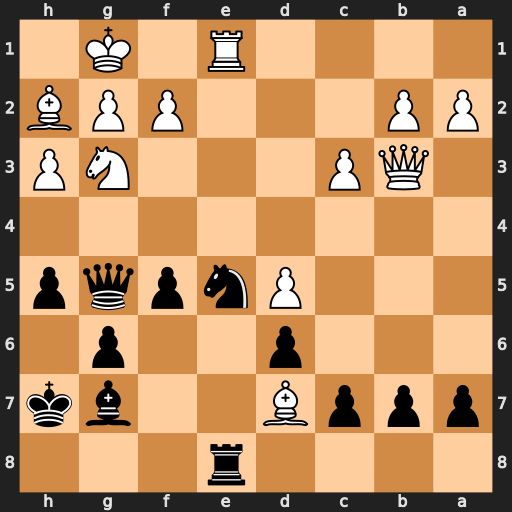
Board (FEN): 4r3/pppB2bk/3p2p1/3Pnpqp/8/1QP3NP/PP3PPB/4R1K1
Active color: b
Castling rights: -
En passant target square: -
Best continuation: Nf3+ gxf3 Rxe1+